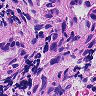
Metastatic tissue present: yes